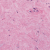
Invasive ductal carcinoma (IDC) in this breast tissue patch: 0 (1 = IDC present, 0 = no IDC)